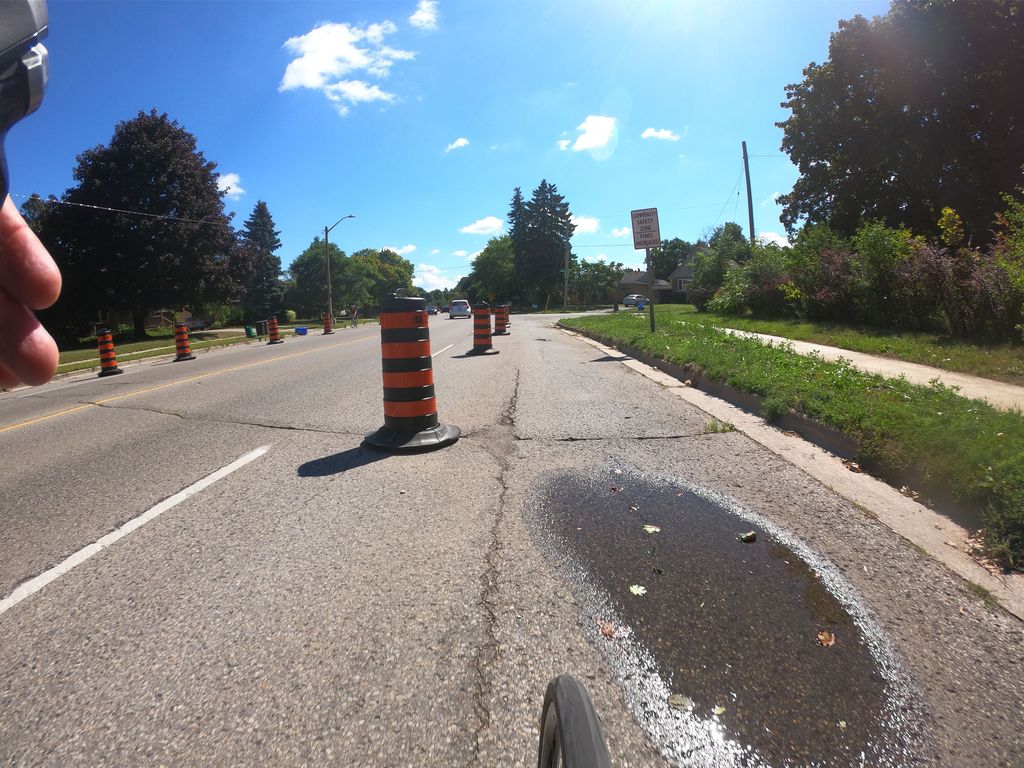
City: kitchener-waterloo